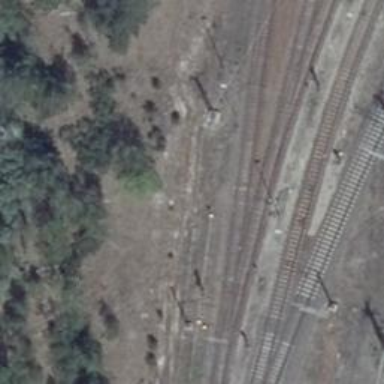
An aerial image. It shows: Rail yard with electrified contact lines for railway operations.